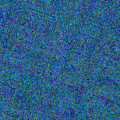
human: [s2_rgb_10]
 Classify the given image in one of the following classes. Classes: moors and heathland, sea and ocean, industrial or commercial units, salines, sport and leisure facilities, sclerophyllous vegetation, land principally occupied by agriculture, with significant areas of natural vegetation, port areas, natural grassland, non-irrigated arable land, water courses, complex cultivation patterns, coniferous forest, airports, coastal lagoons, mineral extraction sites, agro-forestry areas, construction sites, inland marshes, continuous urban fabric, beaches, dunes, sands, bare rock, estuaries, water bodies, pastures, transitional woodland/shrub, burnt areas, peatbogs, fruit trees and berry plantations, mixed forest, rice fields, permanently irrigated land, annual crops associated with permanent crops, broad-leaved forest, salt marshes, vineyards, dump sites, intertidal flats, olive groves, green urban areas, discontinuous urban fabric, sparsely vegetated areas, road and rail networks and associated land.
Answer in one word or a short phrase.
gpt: water bodies